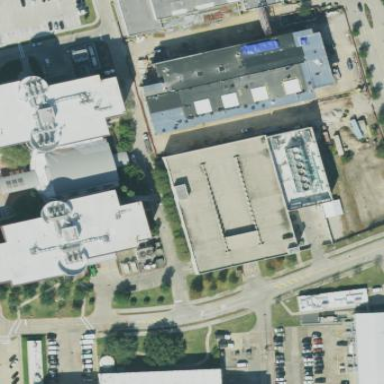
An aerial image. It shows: Parking garage.